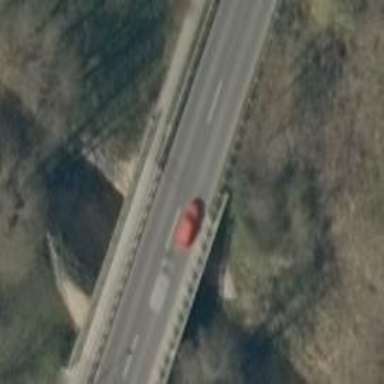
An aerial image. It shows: Man-made bridge.